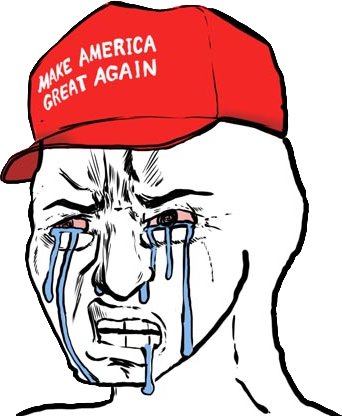
Label: 5_Crying_Wojak